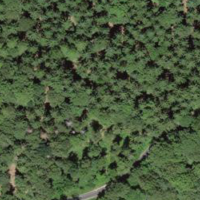
EUNIS habitat code: 44
Species observed at this site:
Moehringia trinervia
Lysimachia nemorum